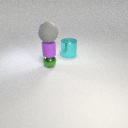
large gray rubber sphere above small green metal sphere